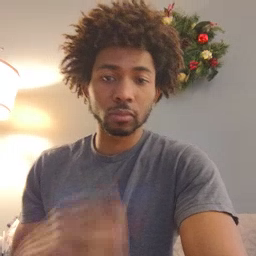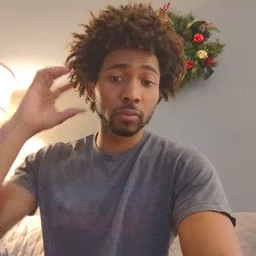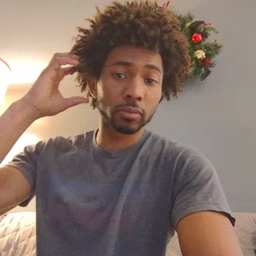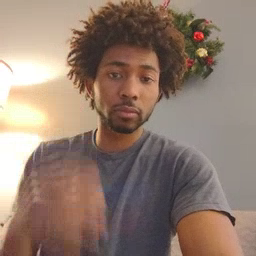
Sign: radio